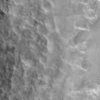
Label: not_dusty